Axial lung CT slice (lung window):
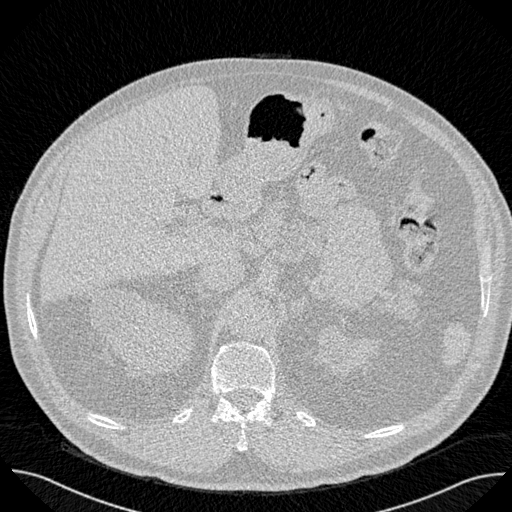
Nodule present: no